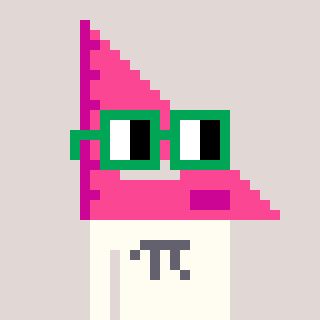
a pixel art character with square green glasses, a squadron ruler-shaped head and a grayscale-colored body on a warm background